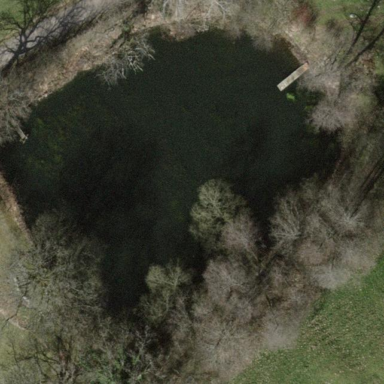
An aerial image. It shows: Pond with natural water.